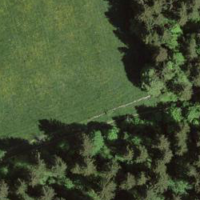
EUNIS habitat code: 43
Species observed at this site:
Chamaenerion angustifolium
Petasites albus